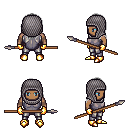
a pixel art fantasy rpg character, male body template, human, dark skin, steel chest armor, metal pants, gray long hairstyle, chain hood, gold gloves, gold boots, spear, four views (front, back, left, right), 2x2 character sprite sheet, small pixel art, hard edges, no anti-aliasing